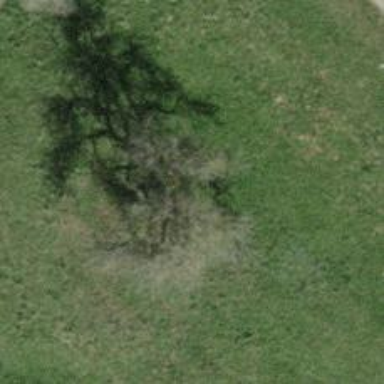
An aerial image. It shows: Agricultural area with deciduous broadleaved trees.